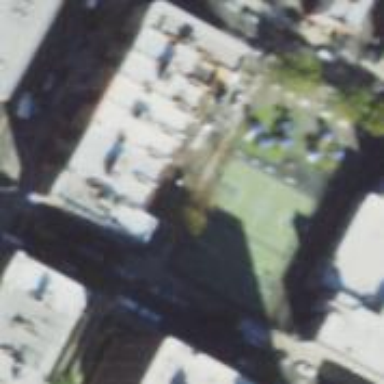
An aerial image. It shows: Historic school.